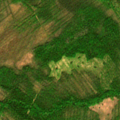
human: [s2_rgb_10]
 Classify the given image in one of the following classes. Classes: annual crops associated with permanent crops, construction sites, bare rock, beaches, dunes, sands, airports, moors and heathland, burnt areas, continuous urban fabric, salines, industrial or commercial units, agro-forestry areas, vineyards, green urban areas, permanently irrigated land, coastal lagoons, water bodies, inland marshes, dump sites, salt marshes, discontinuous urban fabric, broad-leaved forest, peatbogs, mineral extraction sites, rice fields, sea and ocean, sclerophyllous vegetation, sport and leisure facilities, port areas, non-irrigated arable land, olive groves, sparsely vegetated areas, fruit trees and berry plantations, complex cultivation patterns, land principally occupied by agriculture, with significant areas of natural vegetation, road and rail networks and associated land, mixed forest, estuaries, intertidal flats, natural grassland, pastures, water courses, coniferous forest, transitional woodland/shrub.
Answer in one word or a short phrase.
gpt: mixed forest, transitional woodland/shrub